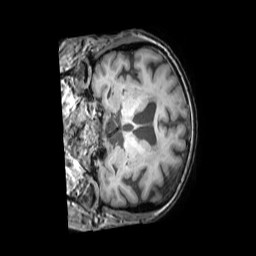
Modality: T1w
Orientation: coronal
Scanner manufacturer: philips
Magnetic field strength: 3 T
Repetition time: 0.009869 s
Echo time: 0.004603 s